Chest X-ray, AP view. Patient: 52 years old, sex F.
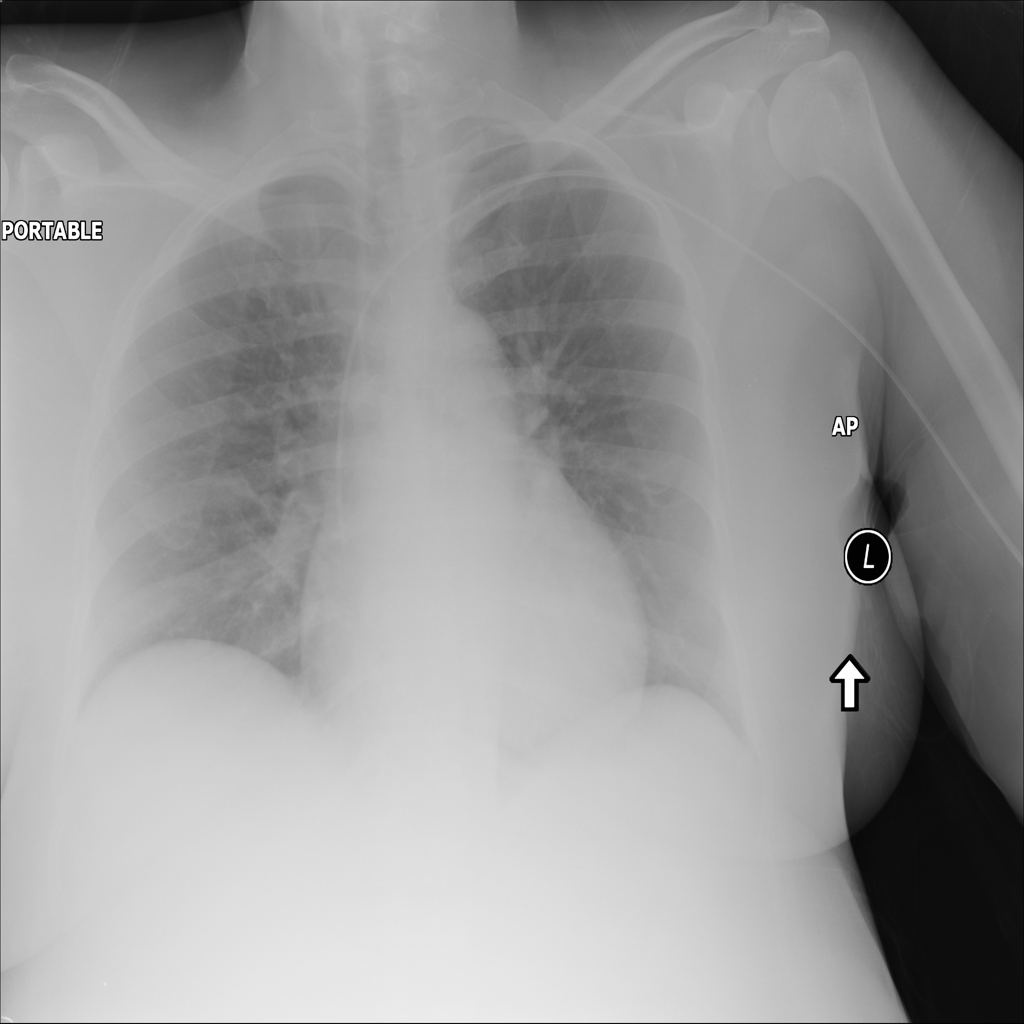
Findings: No Finding